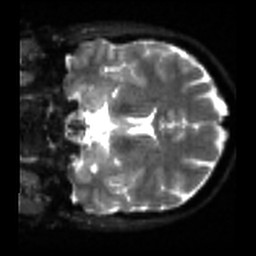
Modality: sbref
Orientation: coronal
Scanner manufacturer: siemens
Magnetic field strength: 3 T
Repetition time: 4 s
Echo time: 0.0594 s